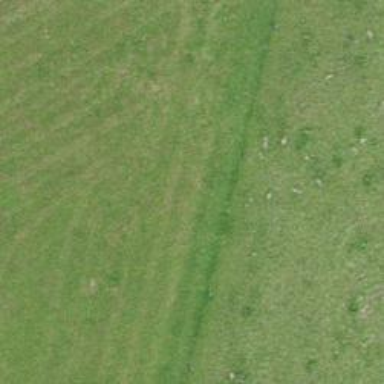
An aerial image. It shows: Path covered with grass.